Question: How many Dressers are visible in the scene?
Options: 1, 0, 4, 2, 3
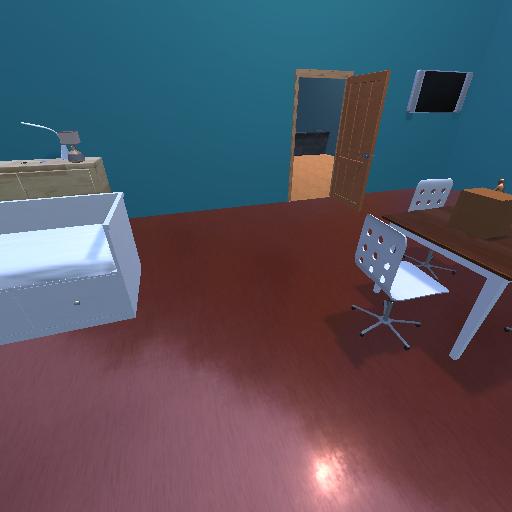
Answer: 1